Question: I want to have a circle (maybe a movieclip ) to show a timer which change like this picture :

And also I need to access its angle in run-time. for example:
'function setAngle(degree:Number)'
Any suggest ?
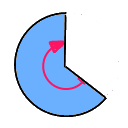
Answer: Give this a try:
'''
var circle:Number = Math.PI * 2;
var degree:Number = Math.PI / 180;
var radius:Number = 30;
var shape:MovieClip = _root.createEmptyMovieClip("shape", _root.getNextHighestDepth());
shape._x = 100;
shape._y = 100;
shape._rotation = -90;
function render(chunkAngle:Number):Void
{
chunkAngle *= degree;
shape.clear();
shape.lineStyle(1);
shape.beginFill(0x6BB0FF);
shape.lineTo(radius, 0);
for(var i:Number = circle; i > chunkAngle; i -= degree)
{
shape.lineTo(Math.cos(i) * radius, Math.sin(i) * radius);
}
shape.lineTo(0, 0);
shape.endFill();
}
render(45);
'''